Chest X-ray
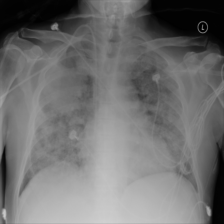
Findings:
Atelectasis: negative
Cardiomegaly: negative
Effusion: negative
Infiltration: positive
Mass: negative
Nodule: negative
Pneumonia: negative
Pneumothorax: negative
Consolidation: negative
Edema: negative
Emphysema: negative
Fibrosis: negative
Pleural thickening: negative
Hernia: negative